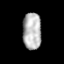
Tissue: prostate
Cell type: T cells
Senescence score: 0.2722
Nuclear area (px): 676
Mean DAPI intensity: 180.03